Question: If we have a situation where you have three ViewControllers. Yellow, green and white one.
You can get to the white one through both yellow and green one. See the picture for more clarification:

When I segue from to white, I prepare for segue and set a NSUinteger jimmy_hendrix value to 0;
When I segue from to white, I prepare for segue and set a NSUinteger jimmy_hendrix value to 1;
Inside the white VC, I made IBAction and connected a BACK button to it. In there, depending on the value I want to unwind the segue which I ended up in the white VC.
This is the code I use:
'''
- (IBAction)goBack:(UIButton *)sender {
switch (_jimmy_hendrix) {
case 0:
[self performSegueWithIdentifier:@"fromYellowToWhite" sender:self];
break;
case 1:
[self performSegueWithIdentifier:@"fromGreenToWhite" sender:self];
break;
}
}
'''
But, I get an exception :
'''
'Receiver (<WhiteVC: 0x15d8c850>) has no segue with identifier 'fromSuperTraenerToSuperTraenerQuestions
'''
To make this clear, I never ctrl + dragged from the BACK button to exit and then selected the unwind segue method, because there are two unwinds I want to perform, based on which VC and which segue I used.
What is a solution to this?
How to segue back to whichever ViewvController I used to get to my destionation on the first place?
IMPORTANT: I know I can make new segues, from white to yellow and green and call them. But I don't want that..I don't want to make new segues, I want to programatically unwind the existing ones.
I forgot to mention that indeed I made unwind methods in green and yellow VC
'''
-(IBAction)fromYellowToWhite:(UIStoryboardSegue *)segue {
}
-(IBAction)fromGreenToWhite:(UIStoryboardSegue *)segue {
}
'''
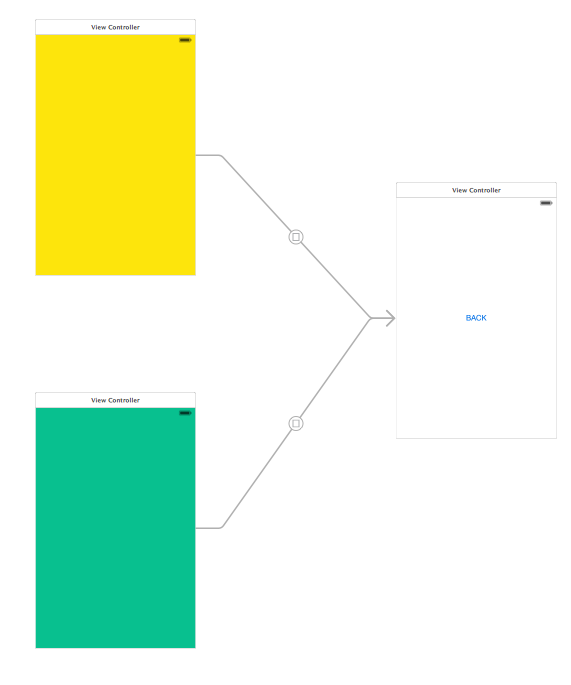
Answer: You need to create the unwind segues. In YellowVC create a method
'''
-(IBAction)fromYellowToWhite:(UIStoryboardSegue *)segue {
}
'''
and in GreenVC create a method
'''
-(IBAction)fromGreenToWhite:(UIStoryboardSegue *)segue {
}
'''
Then drag from the 'UIViewController' instance in White to the "exit" icon in the White scene and select 'fromYellowToWhite'. Repeat this and select 'fromGreenToWhite:'
Finally, select your newly created unwind Segues and set the identifiers to "fromYellowToWhite" and "fromGreenToWhite" - they should have an 'action' of "fromYellowToWhite:" and "fromGreenToWhite:"